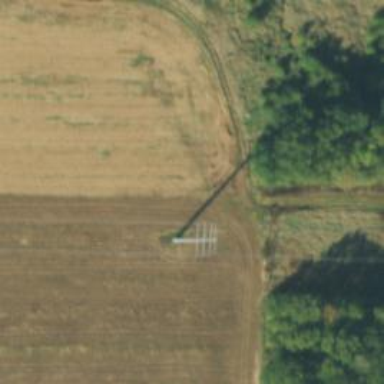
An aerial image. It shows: Power tower.